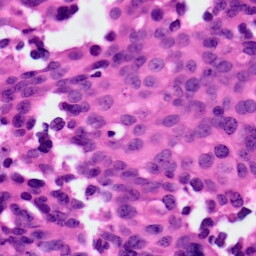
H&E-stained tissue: Ovarian